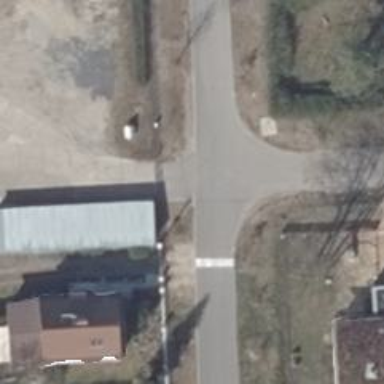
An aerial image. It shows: Asphalt road in residential area.